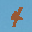
Label: 4